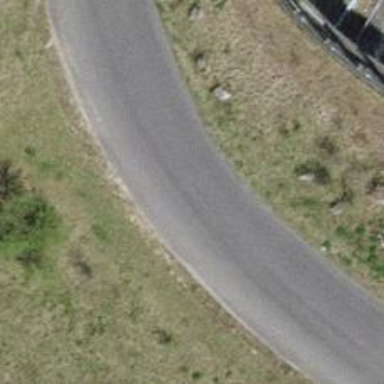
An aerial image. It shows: Unclassified road with asphalt surface.